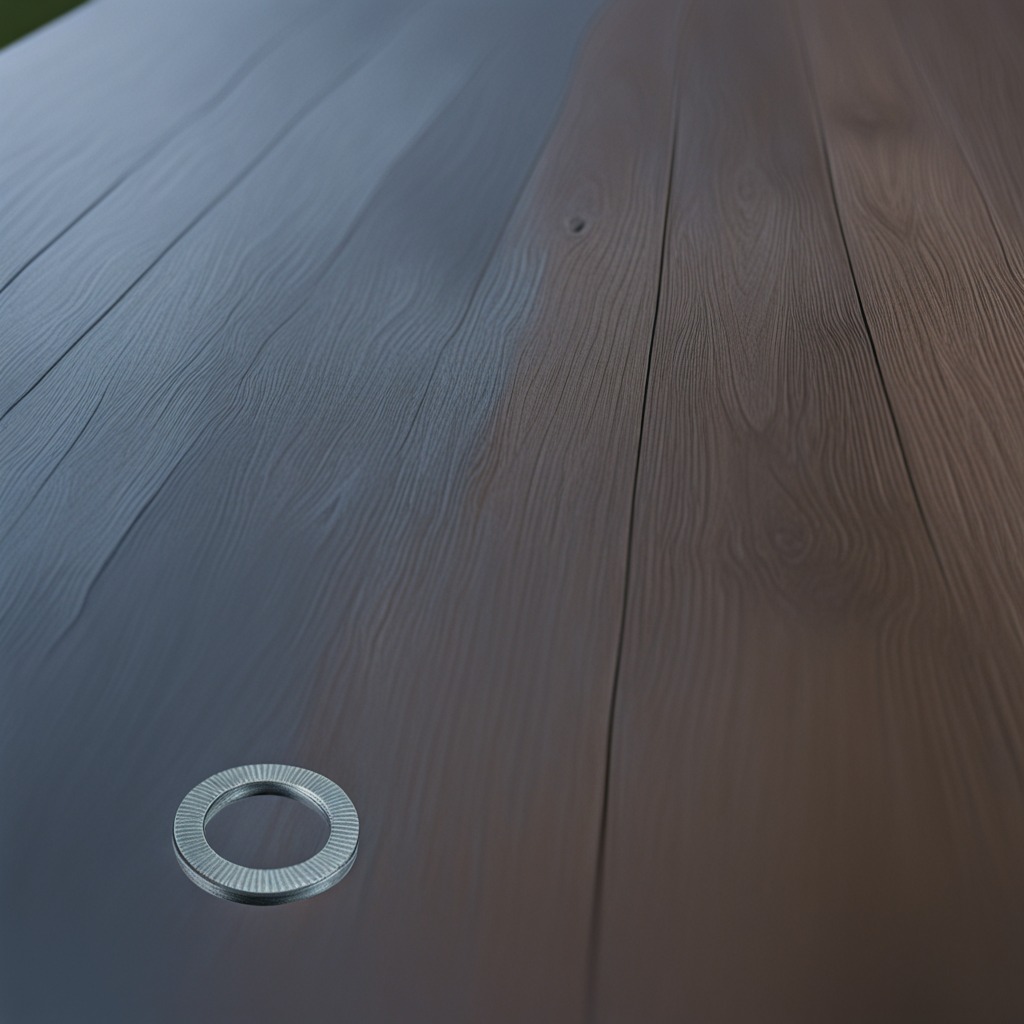
A flat metal washer lying on a old table with faint burn marks in a small garage at twilight